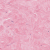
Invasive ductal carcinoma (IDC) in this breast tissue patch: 0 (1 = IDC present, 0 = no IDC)